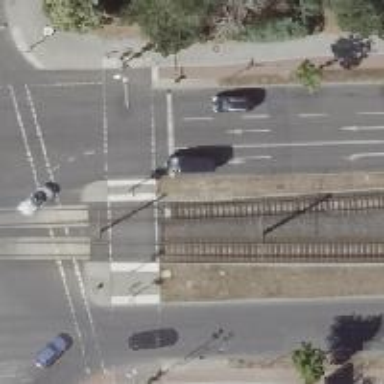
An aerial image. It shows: Road crossing with traffic signals.